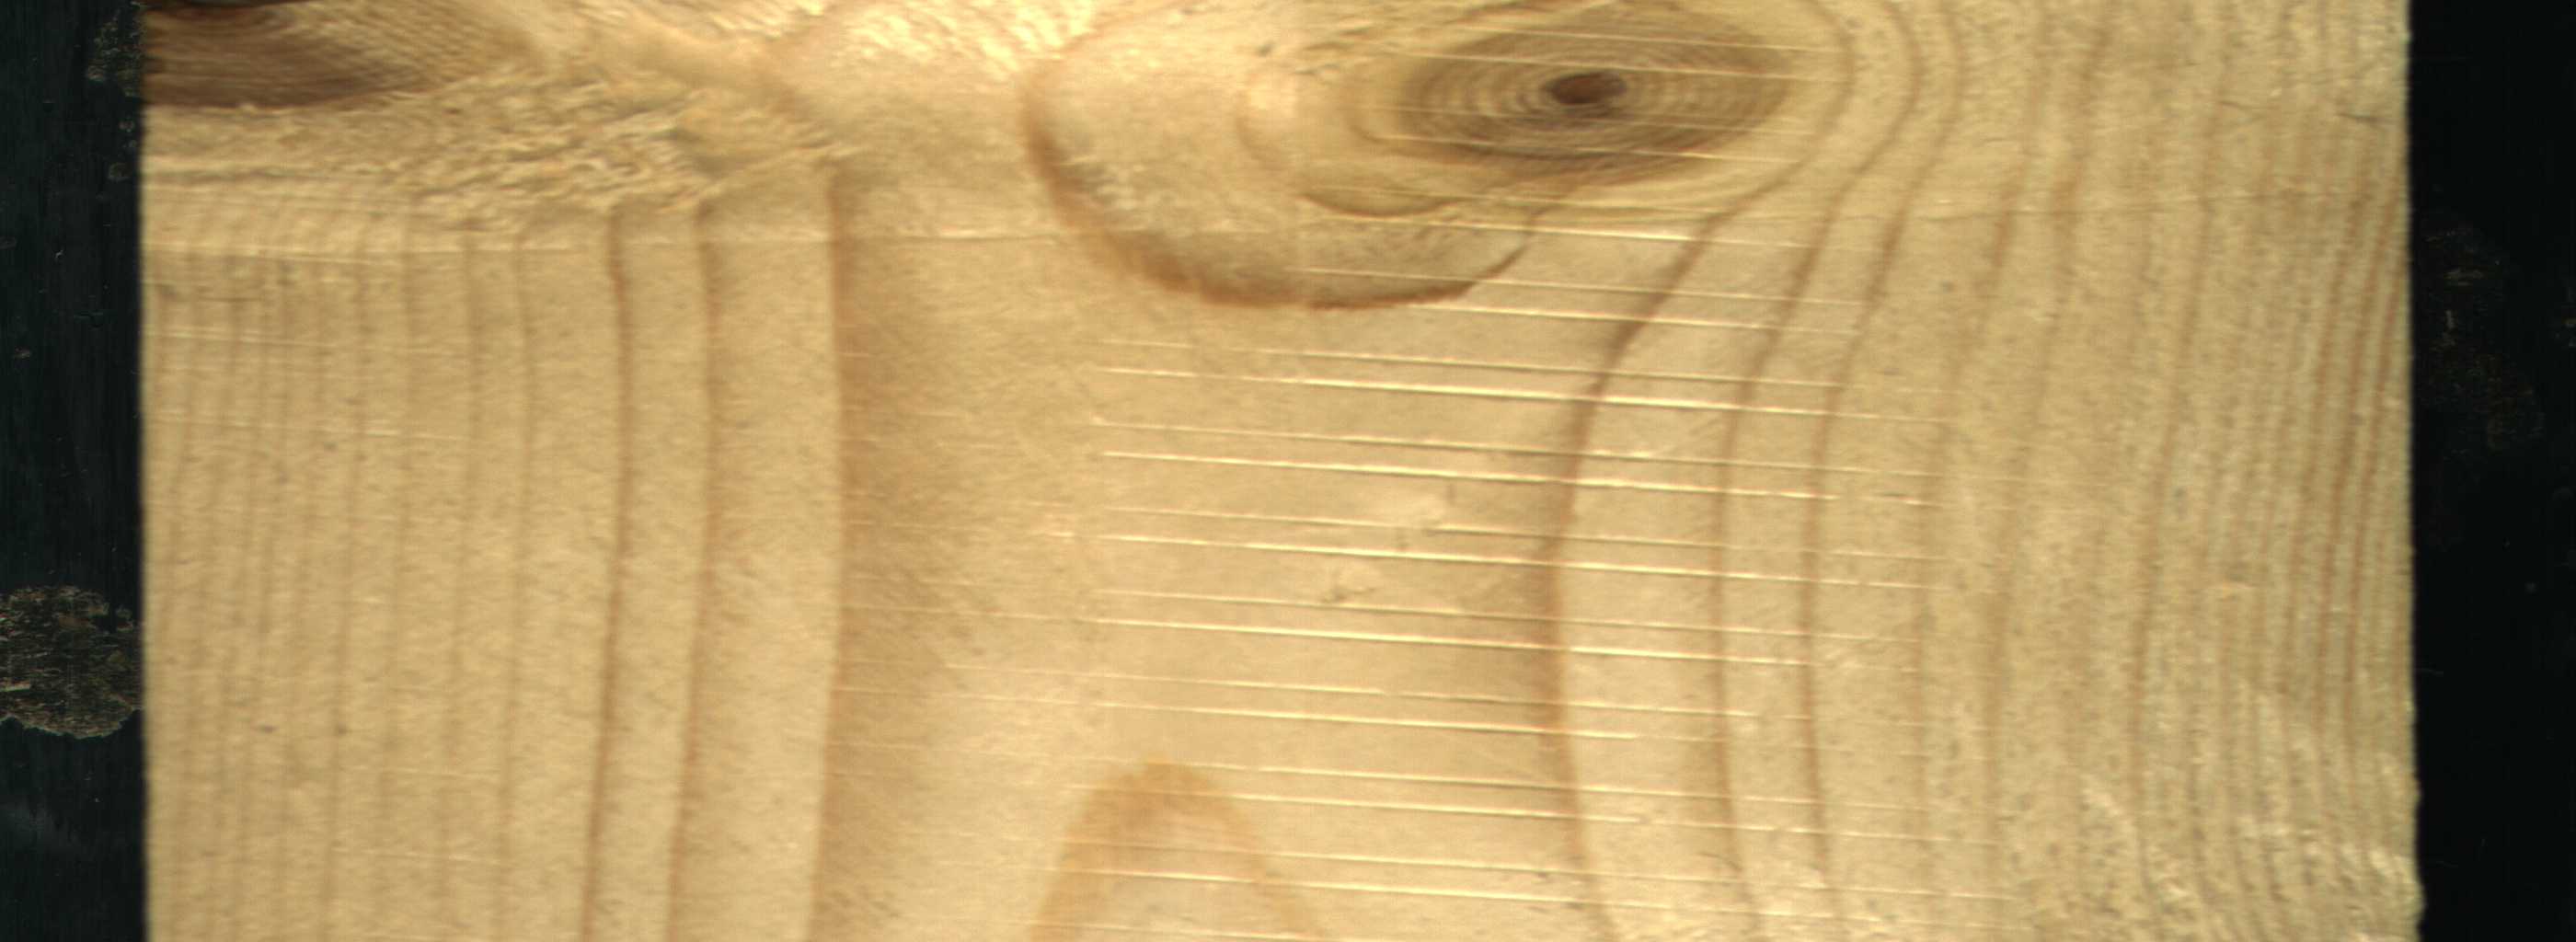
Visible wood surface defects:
Live_Knot
Live_Knot